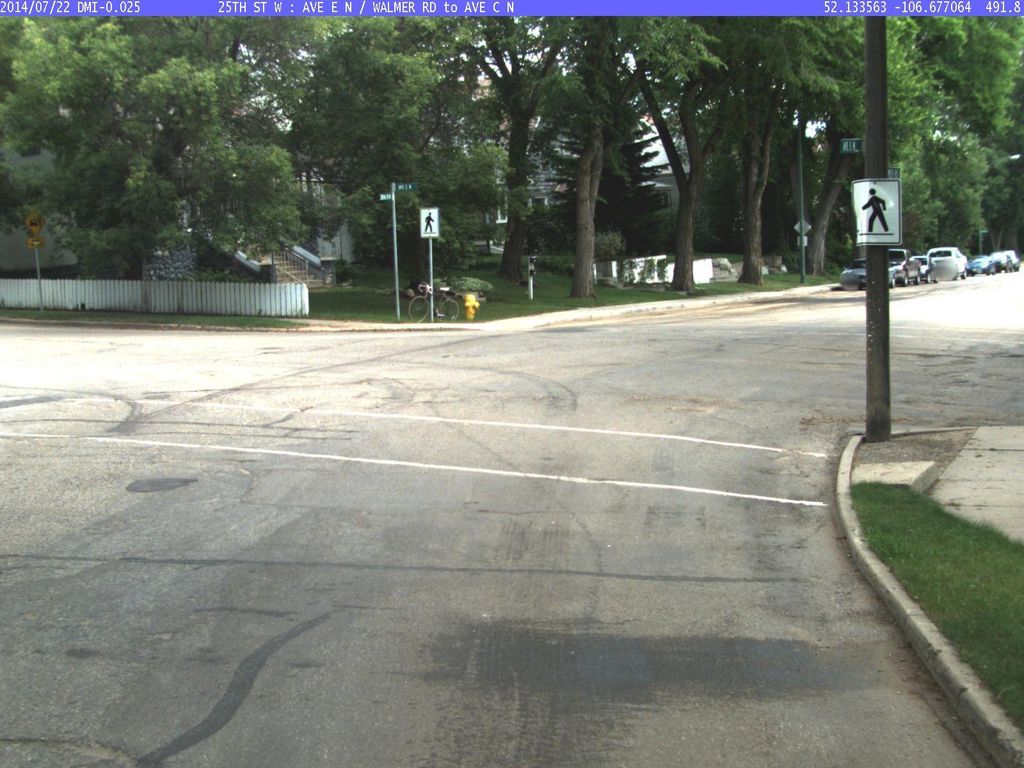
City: saskatoon